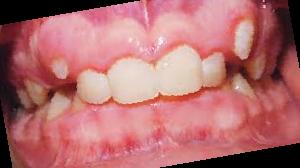
Condition: hypodontia